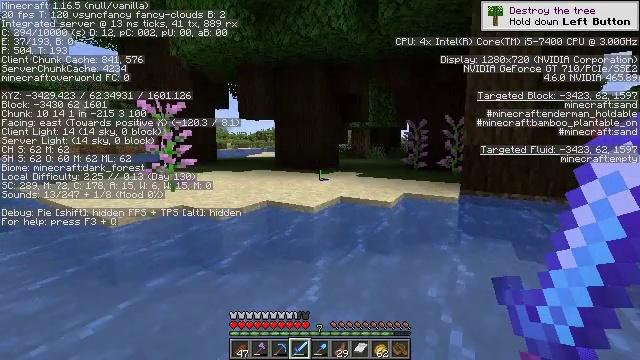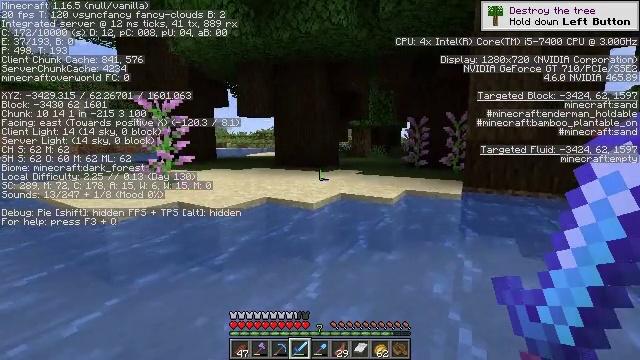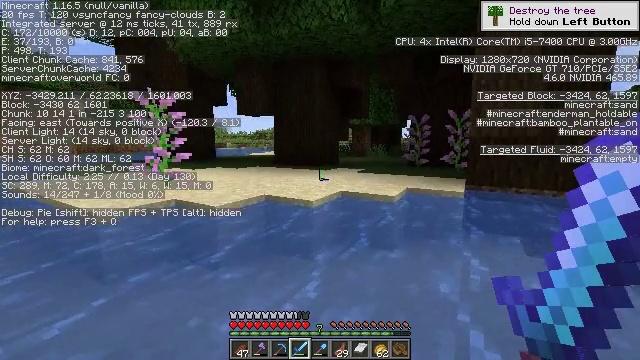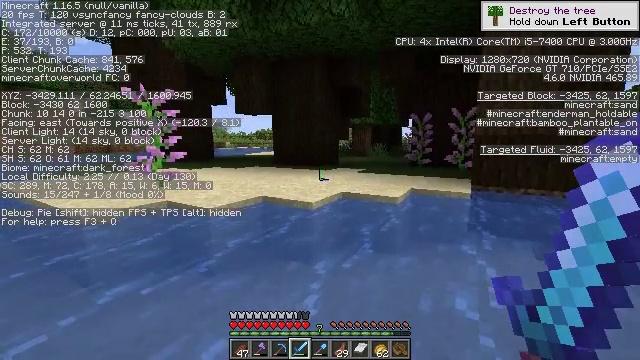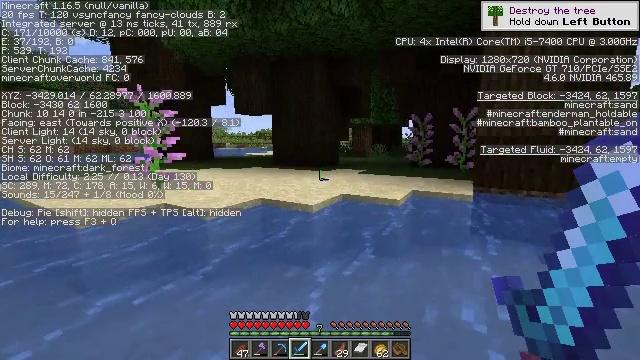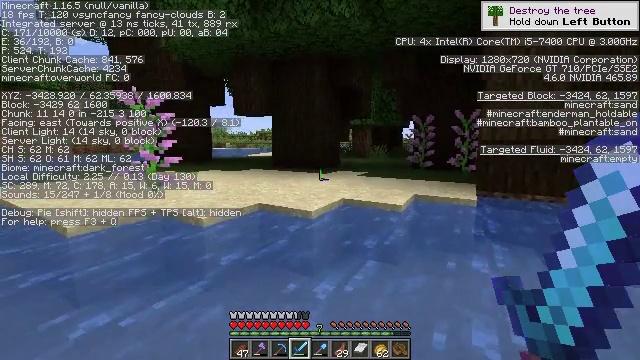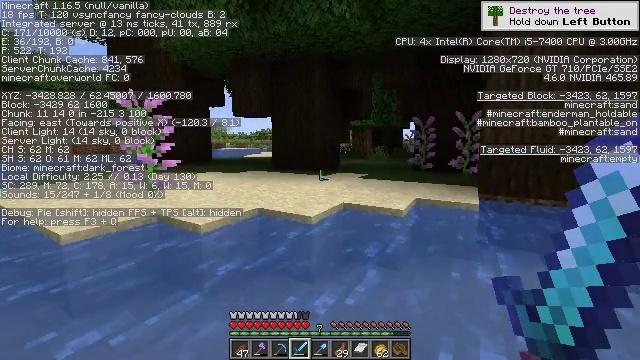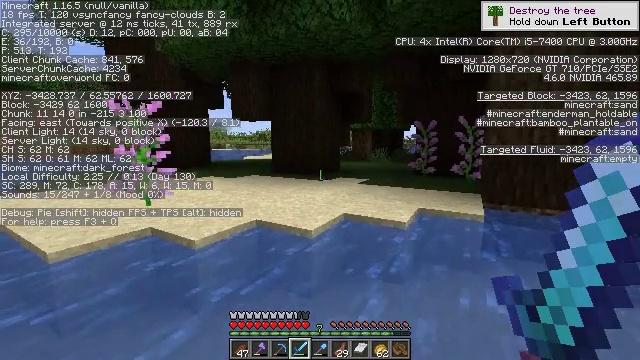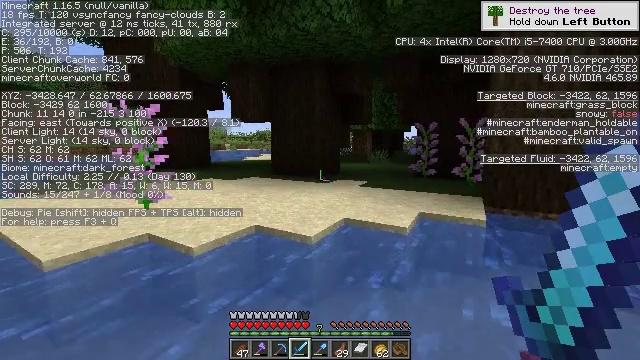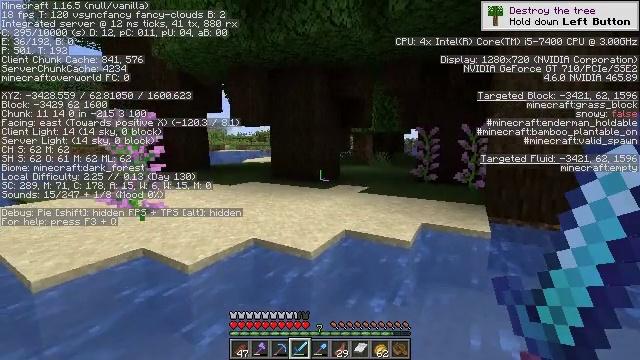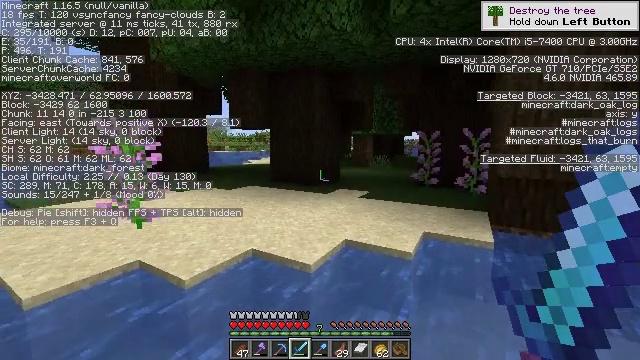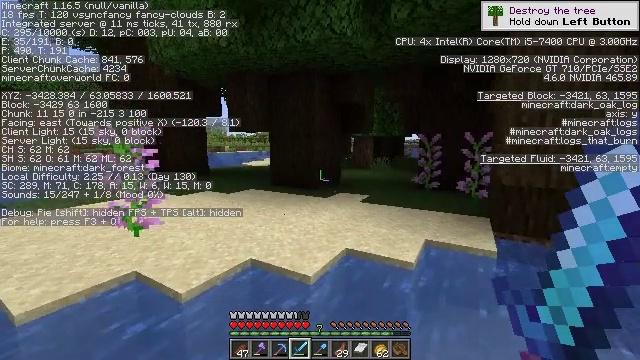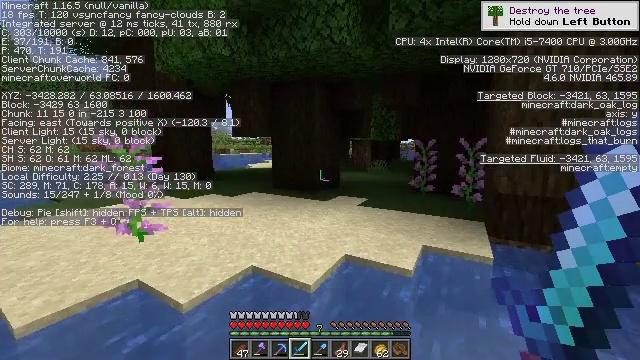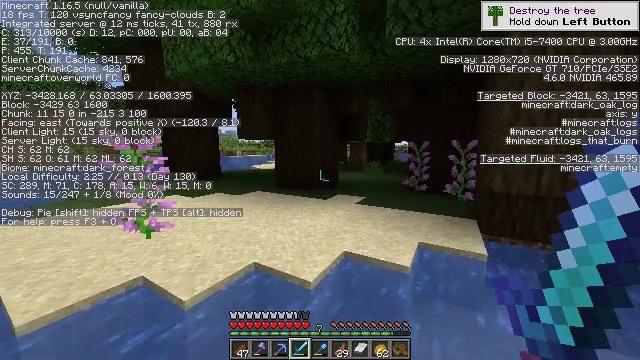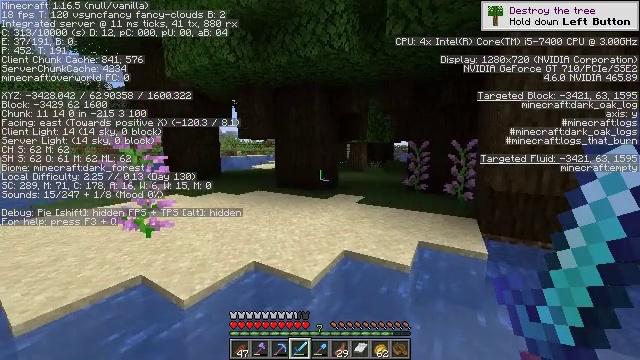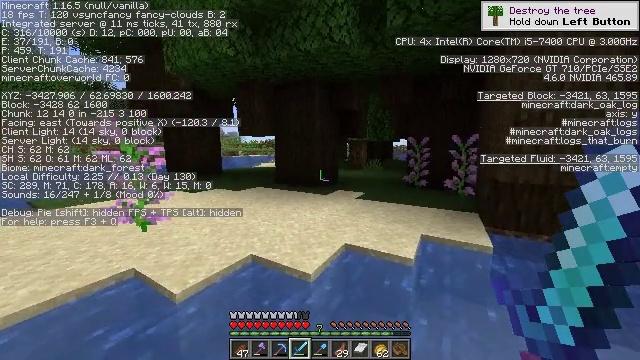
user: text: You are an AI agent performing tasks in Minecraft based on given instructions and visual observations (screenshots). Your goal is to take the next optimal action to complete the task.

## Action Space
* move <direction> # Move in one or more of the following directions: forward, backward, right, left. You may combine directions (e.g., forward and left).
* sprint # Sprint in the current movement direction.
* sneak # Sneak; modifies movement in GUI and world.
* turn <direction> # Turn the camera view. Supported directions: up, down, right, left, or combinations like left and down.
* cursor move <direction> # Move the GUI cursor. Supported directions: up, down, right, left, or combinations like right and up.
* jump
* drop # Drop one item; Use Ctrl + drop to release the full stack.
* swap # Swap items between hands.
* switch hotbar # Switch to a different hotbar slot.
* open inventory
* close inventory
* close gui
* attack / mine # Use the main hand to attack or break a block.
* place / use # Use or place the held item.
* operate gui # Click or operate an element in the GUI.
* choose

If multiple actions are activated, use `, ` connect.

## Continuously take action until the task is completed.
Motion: motion action
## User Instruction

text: Hunt animals.
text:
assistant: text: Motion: move forward, sprint, jump
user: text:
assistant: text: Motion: move forward, sprint, jump
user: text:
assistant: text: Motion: move forward, sprint, jump
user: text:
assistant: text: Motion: move forward, sprint, jump
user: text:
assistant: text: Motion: move forward, sprint, jump
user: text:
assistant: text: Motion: move forward, sprint, jump
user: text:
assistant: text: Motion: move forward, sprint, jump
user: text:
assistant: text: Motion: move forward, sprint, jump
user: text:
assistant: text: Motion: move forward, sprint, jump
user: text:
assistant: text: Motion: move forward, sprint, jump
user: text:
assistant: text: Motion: move forward, sprint, jump
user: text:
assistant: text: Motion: move forward, sprint, jump
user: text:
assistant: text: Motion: move forward, sprint, jump
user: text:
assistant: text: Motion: move forward, sprint, jump
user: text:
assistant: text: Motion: move forward, sprint, jump
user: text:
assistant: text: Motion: move forward, sprint, jump
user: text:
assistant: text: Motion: move forward, sprint, jump
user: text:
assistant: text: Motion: move forward, sprint, jump
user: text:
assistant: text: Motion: move forward, sprint, jump
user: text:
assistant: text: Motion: move forward, sprint, jump
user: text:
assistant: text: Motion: move forward, sprint, jump
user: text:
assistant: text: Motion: move forward, sprint, jump
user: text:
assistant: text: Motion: move forward, sprint, jump
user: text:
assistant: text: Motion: move forward, sprint, jump
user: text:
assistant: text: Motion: move forward, sprint, jump
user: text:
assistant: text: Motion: move forward, sprint, jump
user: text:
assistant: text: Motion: move forward, sprint, jump
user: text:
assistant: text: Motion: move forward, sprint, jump
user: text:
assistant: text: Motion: move forward, sprint, jump
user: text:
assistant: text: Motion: move forward, sprint, jump